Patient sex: F
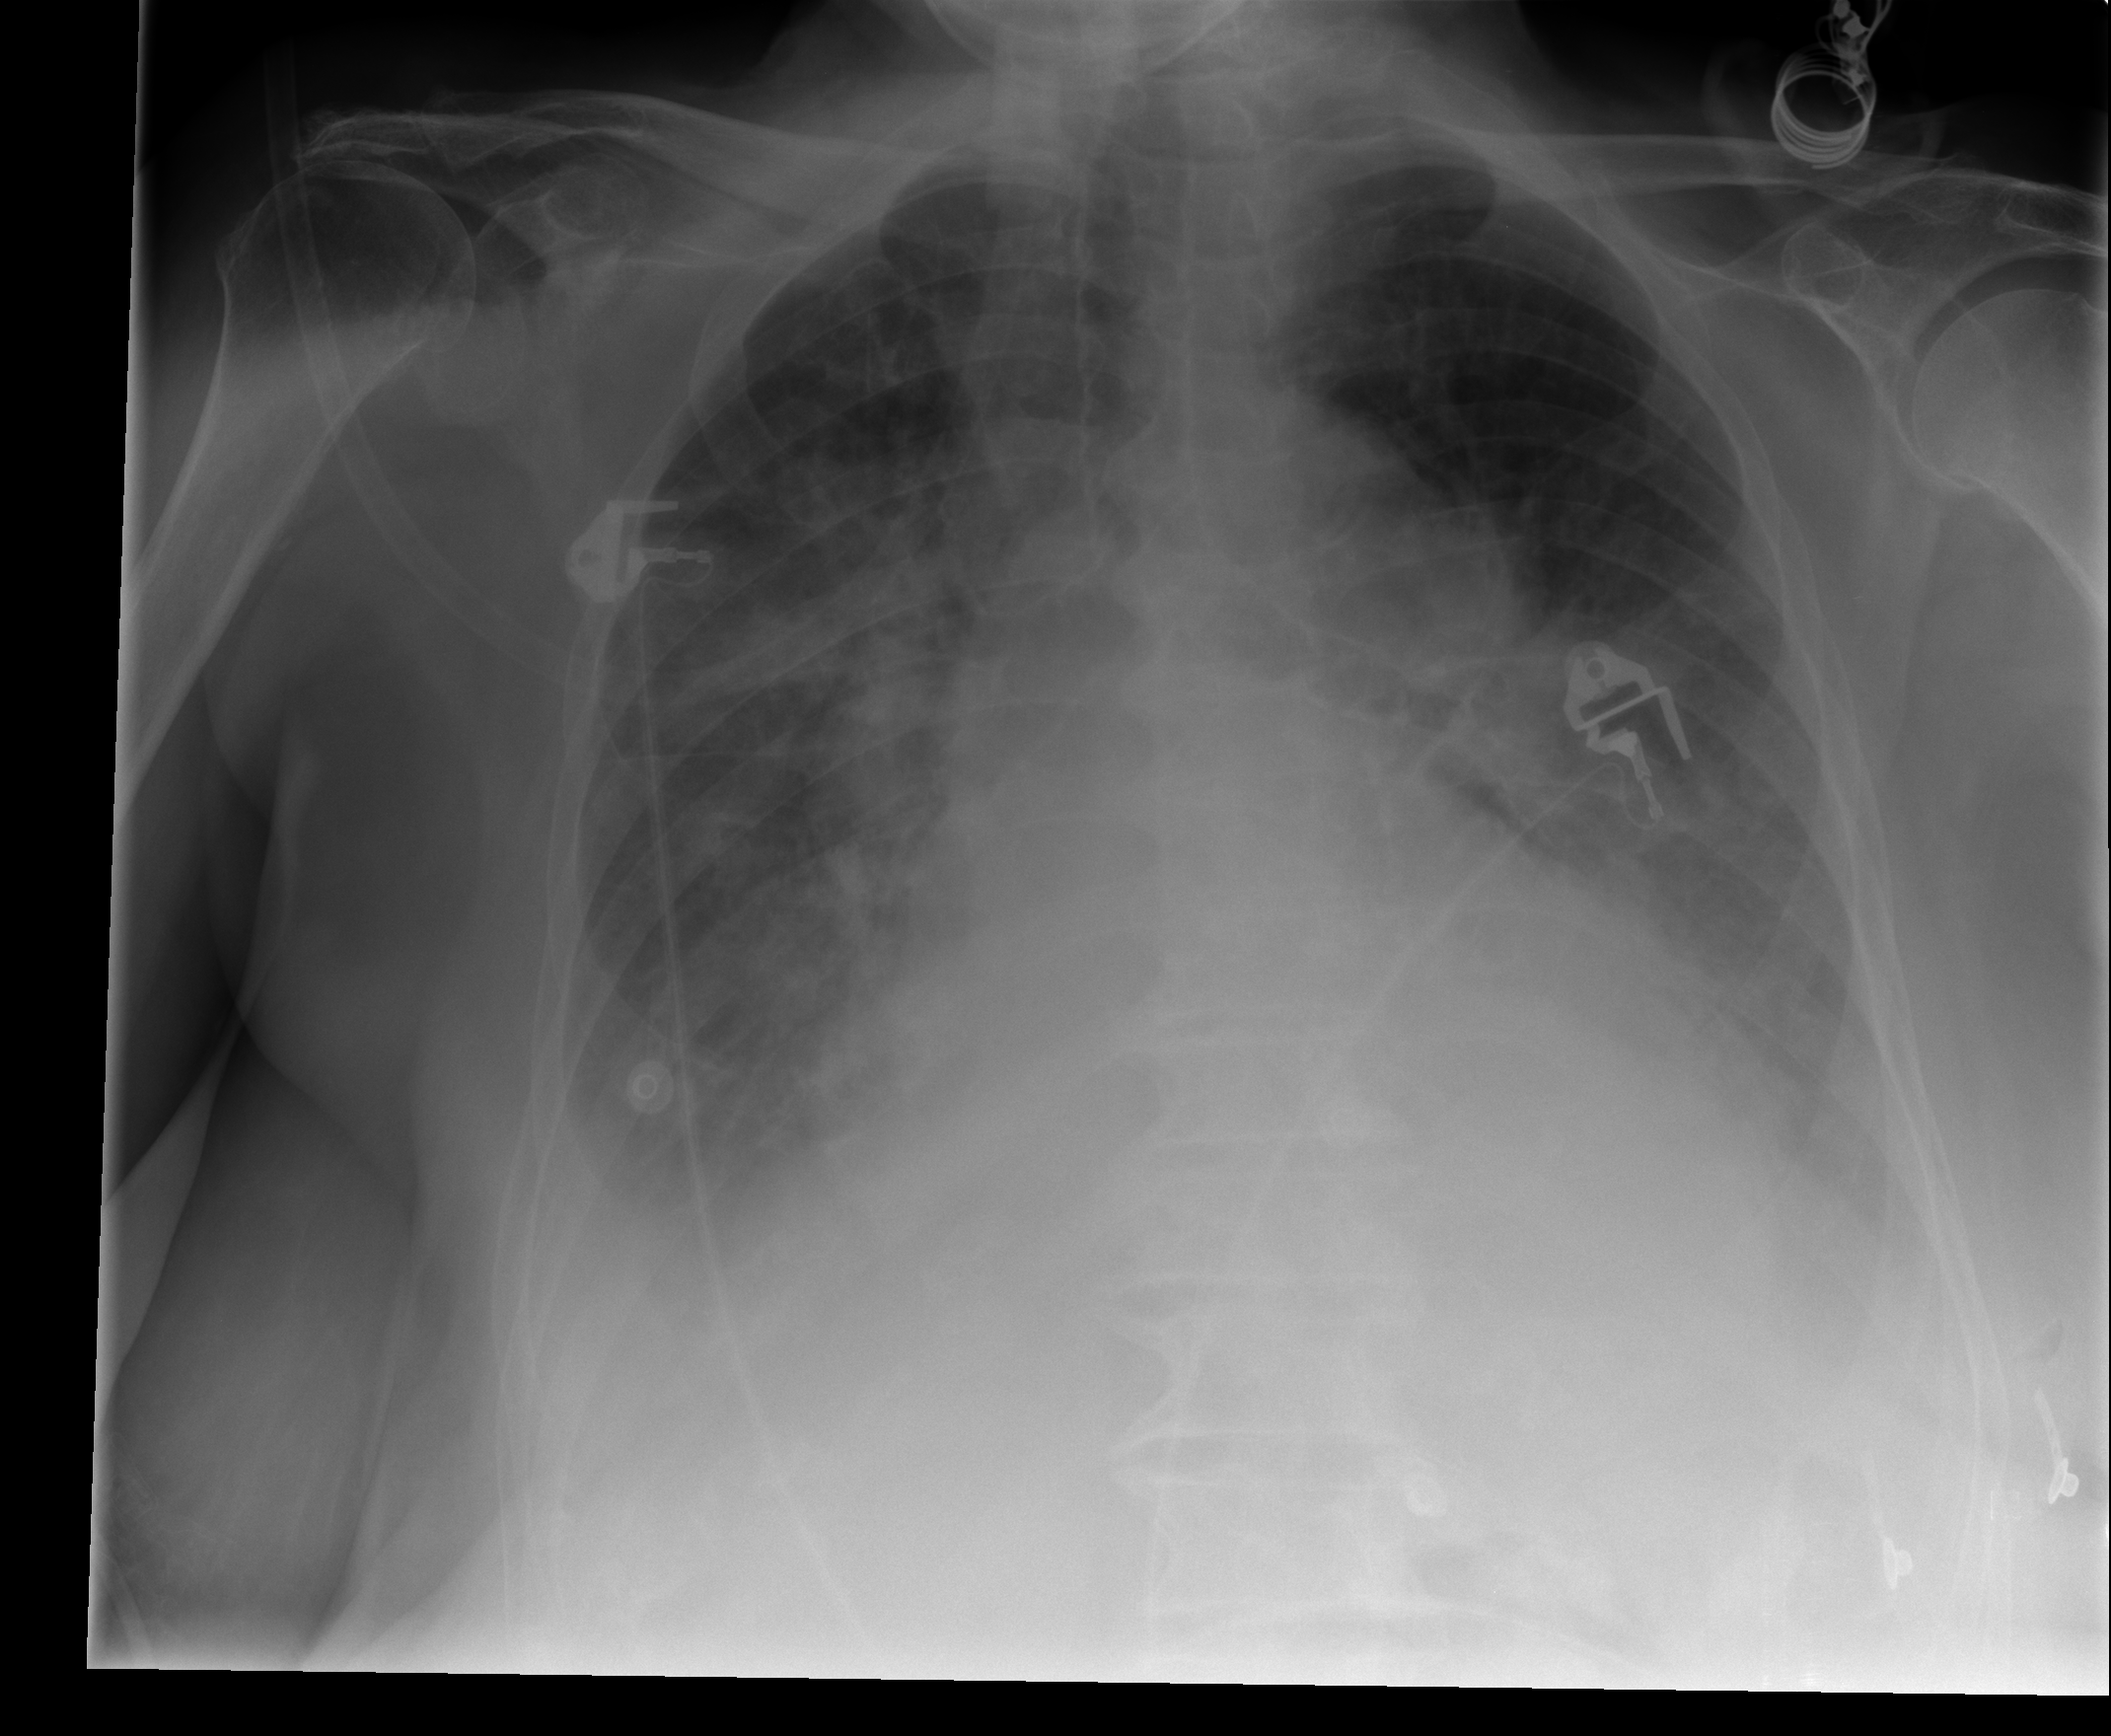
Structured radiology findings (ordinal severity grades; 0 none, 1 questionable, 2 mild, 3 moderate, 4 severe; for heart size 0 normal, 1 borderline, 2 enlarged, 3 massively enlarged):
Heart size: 3
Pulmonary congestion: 3
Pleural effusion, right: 2
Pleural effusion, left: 2
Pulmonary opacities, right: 2
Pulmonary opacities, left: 0
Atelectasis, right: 3
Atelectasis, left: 3